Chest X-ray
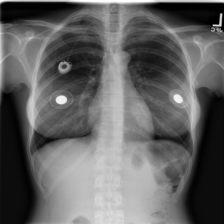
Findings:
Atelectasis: negative
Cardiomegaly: negative
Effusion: negative
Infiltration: negative
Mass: negative
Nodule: negative
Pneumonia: negative
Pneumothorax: negative
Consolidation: negative
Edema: negative
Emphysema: negative
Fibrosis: negative
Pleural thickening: negative
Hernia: negative